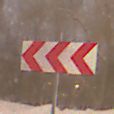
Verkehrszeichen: RichtungstafelnInKurvenGrossRechts
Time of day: Night
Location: Outdoor (Urban)
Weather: Overcast
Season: Winter
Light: Artificial